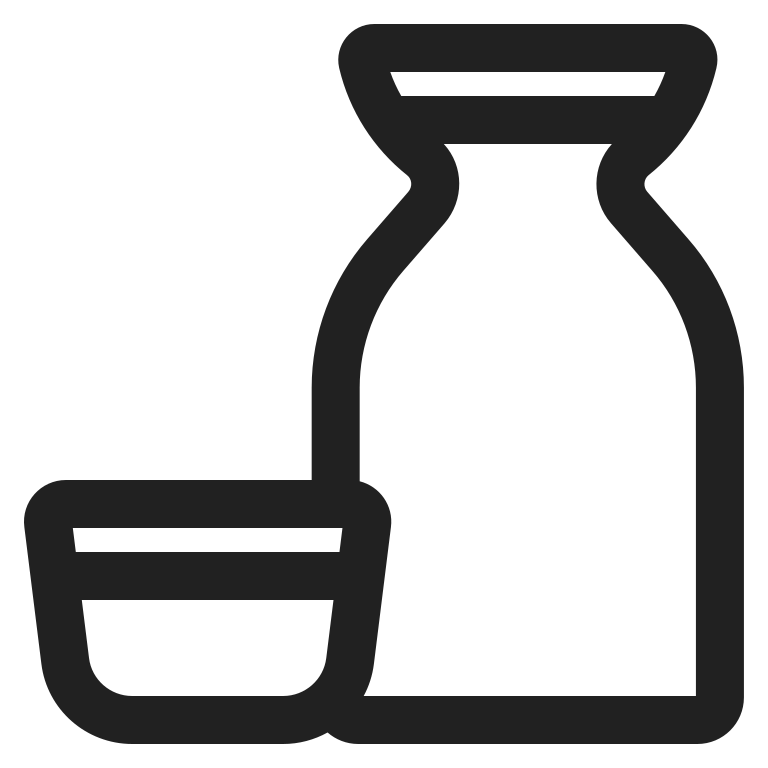
sake high contrast